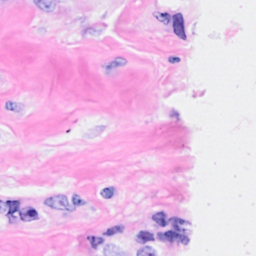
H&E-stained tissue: Breast